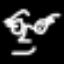
Label: hourglass